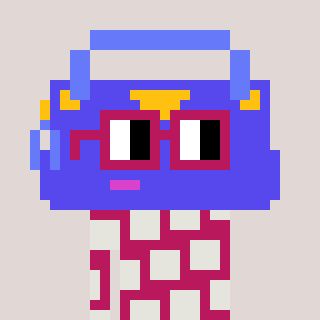
a pixel art character with square dark red glasses, a bag-shaped head and a darkpink-colored body on a warm background